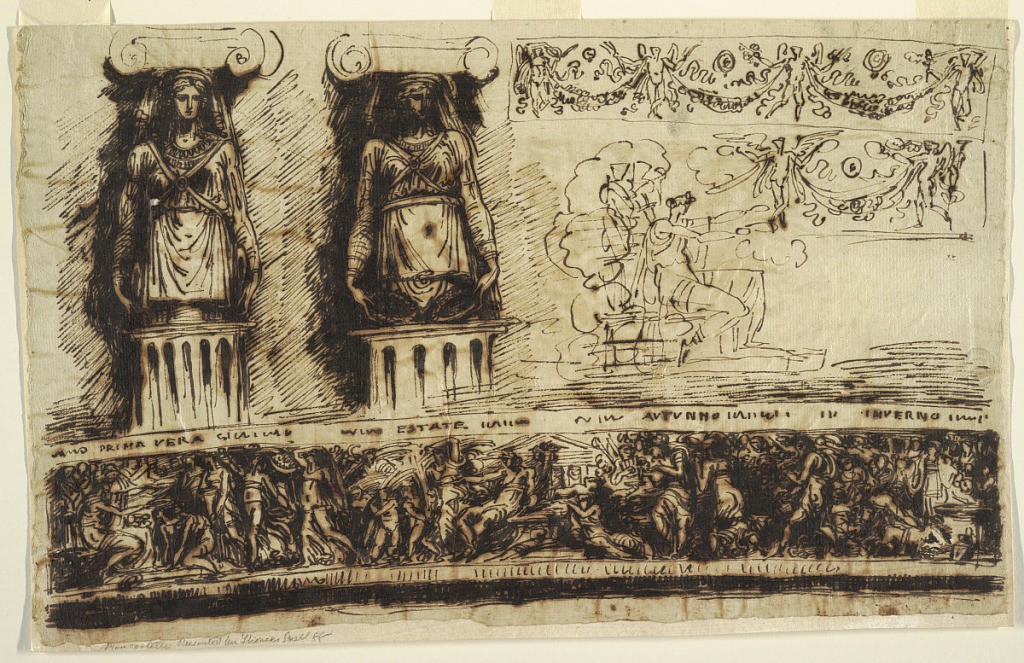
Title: Friezes; Two Caryatids; Seated Figure
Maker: Felice Giani, Italian, 1758–1823
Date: ca. 1800
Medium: Pen and ink on laid paper
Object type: Drawing
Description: Bottom: Frieze with four seasons. Sitting woman returning plates, upon which offerings brought to her, inscribed: PRIMAVERA. Grain harvest, inscribed: ESTATE. Drinking, harvesting wine, inscribed: AUTUNNO. Classical sacrifice of swine, inscribed: INVERNO. Top at right, two sketches of frieze with festoons supported by genii and sketch for figure of Spring. Top left, two caryatids: above upper parts of fluted columns rise half-figures of women carrying Ionic capitals upon their heads; Arms hang down and hold wreaths.